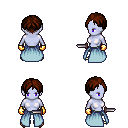
a pixel art fantasy rpg character, female body template, dark elf, purple skin, overskirt, teal pants, brown parted hairstyle, gold gloves, gold boots, dagger, four views (front, back, left, right), 2x2 character sprite sheet, small pixel art, hard edges, no anti-aliasing